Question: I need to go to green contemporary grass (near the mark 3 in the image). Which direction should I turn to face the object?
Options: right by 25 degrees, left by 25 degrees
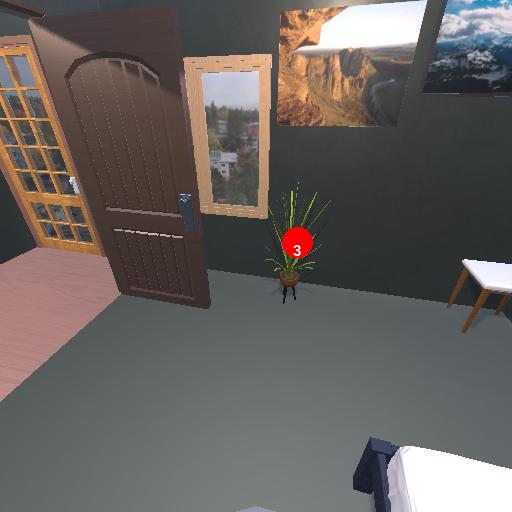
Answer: right by 25 degrees